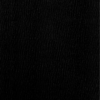
Label: dusty